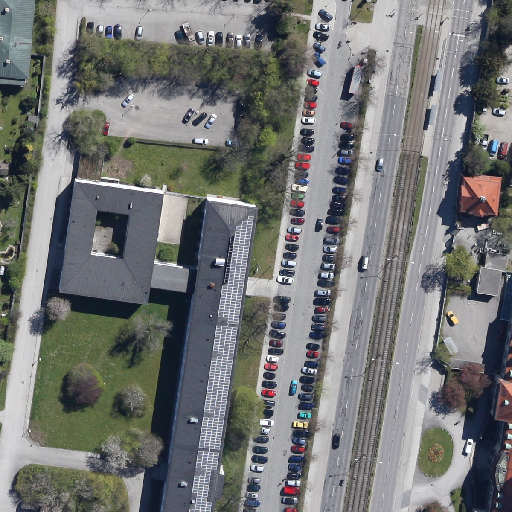
Referring expression: light-duty vehicle driving on the road